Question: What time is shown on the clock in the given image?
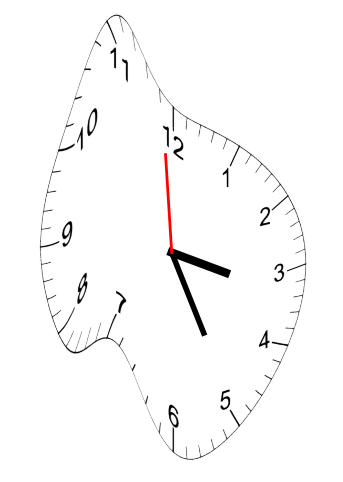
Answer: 03:24:59